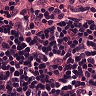
Metastatic tissue present: no